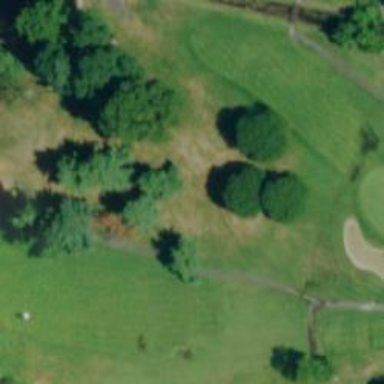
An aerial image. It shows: Grassy area designated as golf fairway.